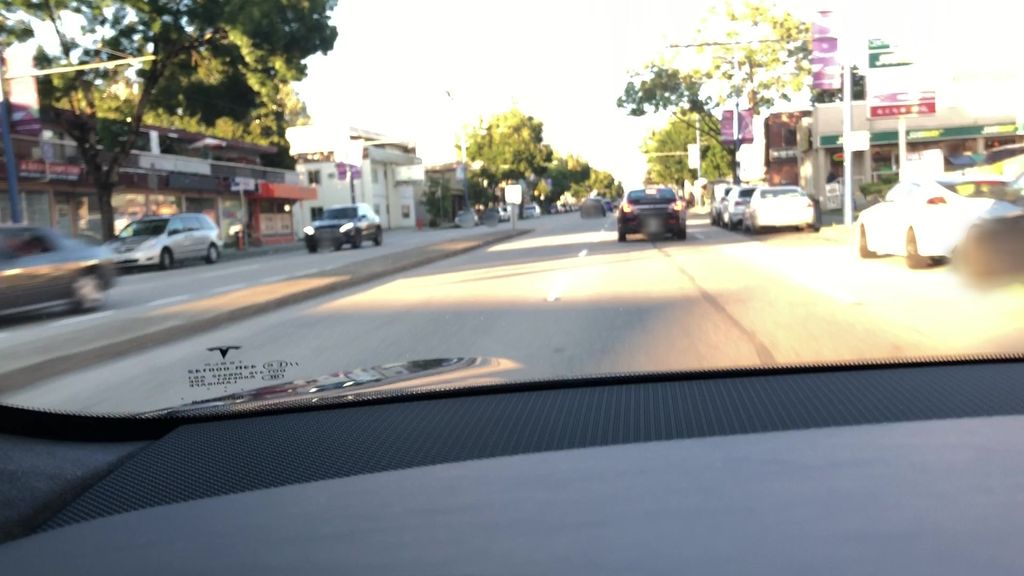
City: vancouver